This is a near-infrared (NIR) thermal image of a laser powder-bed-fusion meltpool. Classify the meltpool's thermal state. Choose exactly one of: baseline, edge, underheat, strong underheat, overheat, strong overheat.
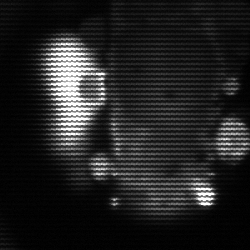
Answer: strong underheat